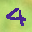
Label: 4